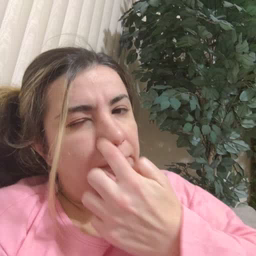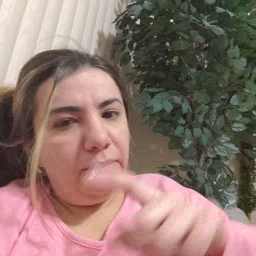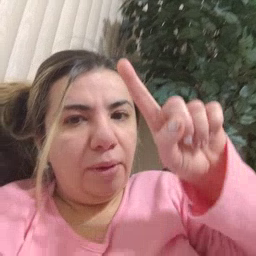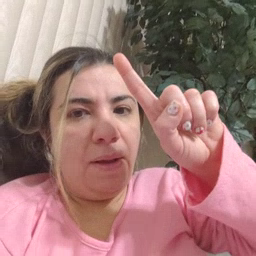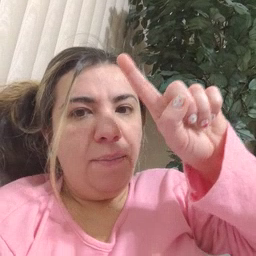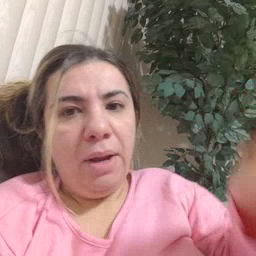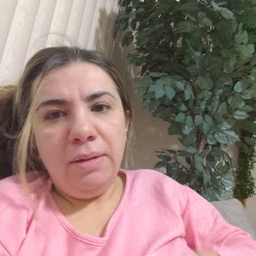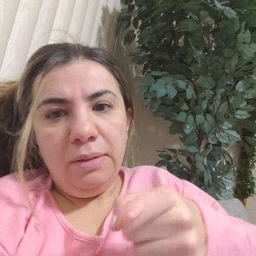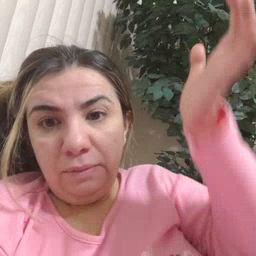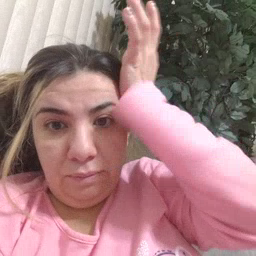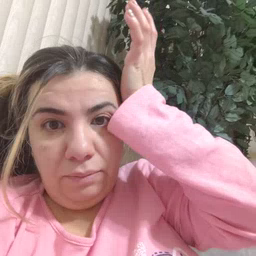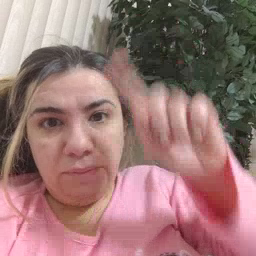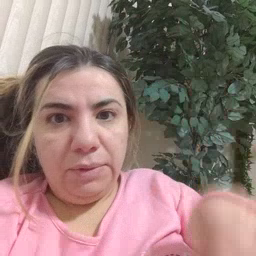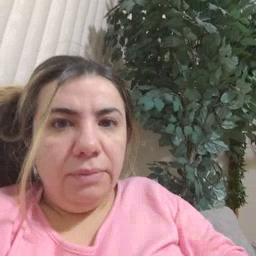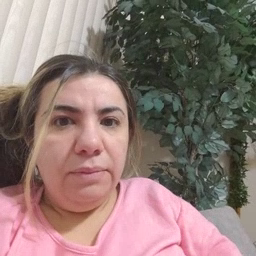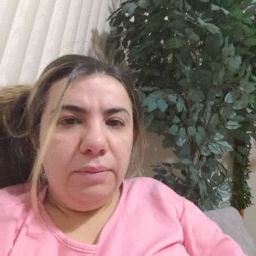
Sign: garbage